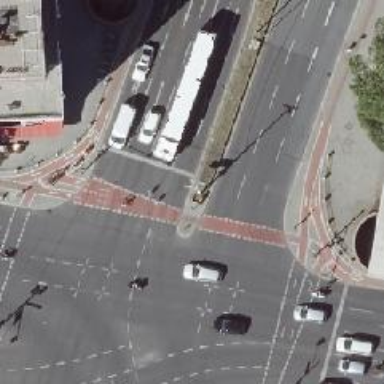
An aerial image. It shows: Secondary road with asphalt surface and cycle track on the right.